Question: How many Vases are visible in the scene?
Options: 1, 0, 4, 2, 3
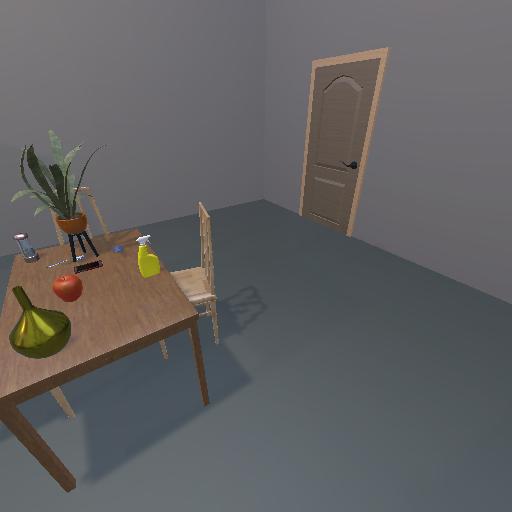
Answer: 1